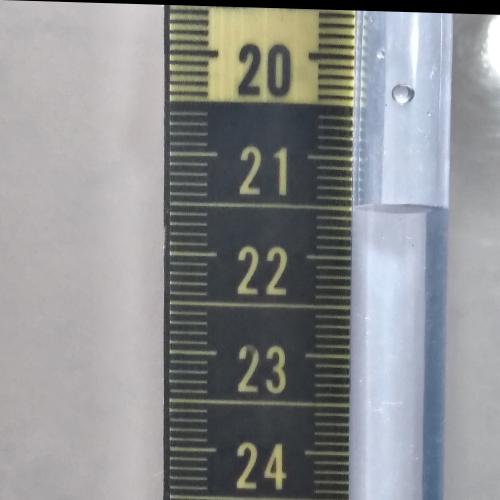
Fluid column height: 21.5 cm